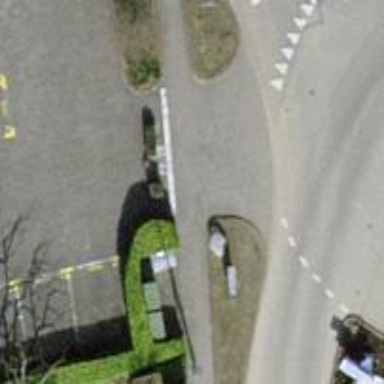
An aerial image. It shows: Block barrier.